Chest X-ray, PA view. Patient: 56 years old, sex M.
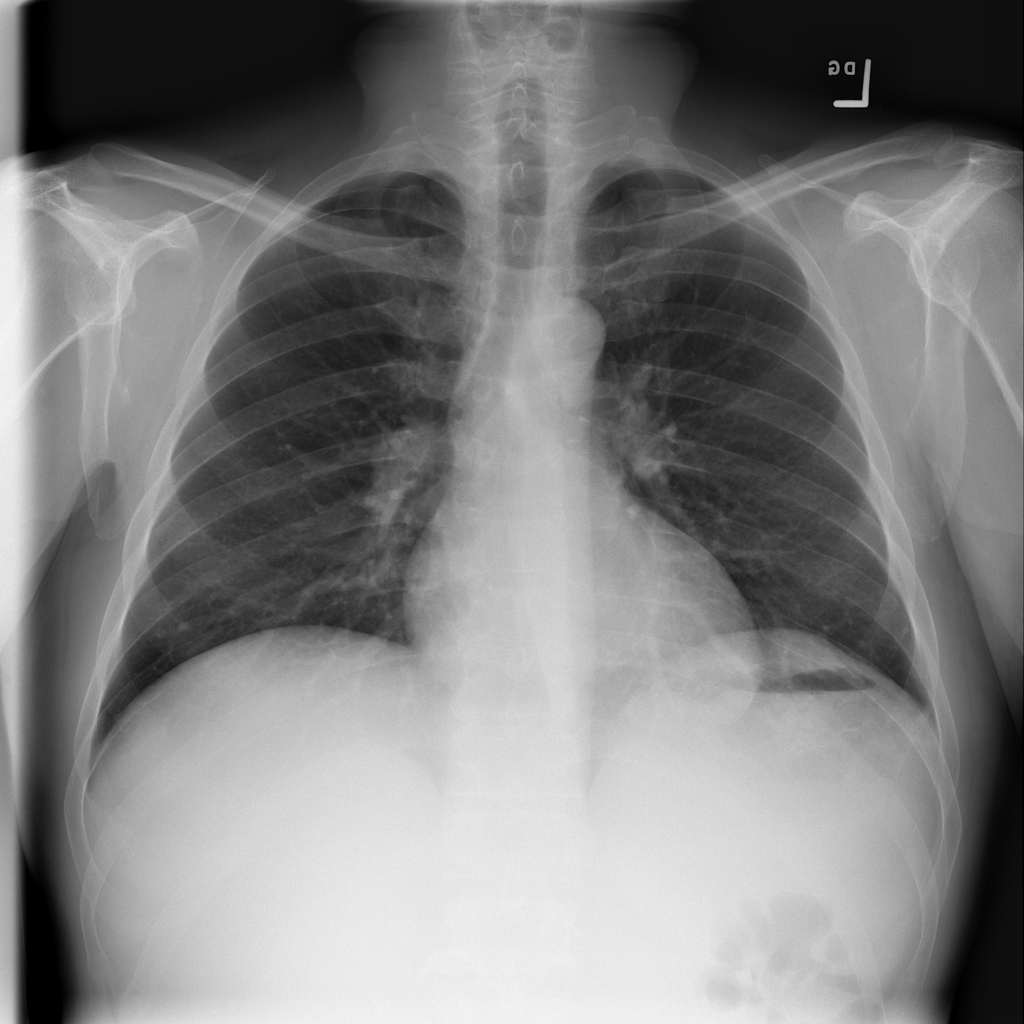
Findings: No Finding